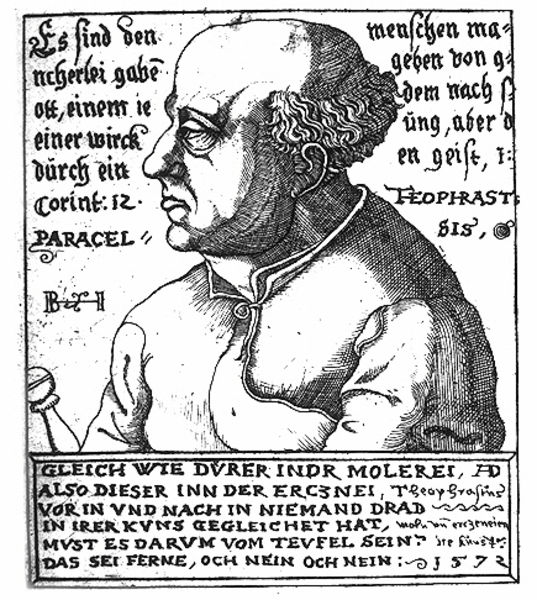
Titel: Bildnis des Philipp Aureolus Theophrast Paracelsus
Künstler: Balthasar Jenichen
Institution: (Seriendruck)
Schlagwörter: kopf, mann, schatten, haar, licht, mund, nase, ohr, profil, schwarz, stirn, zeichnung, blick, malerei, rock, alt, hemd, jacke, augen, bibel, falten, kleidung, kragen, mensch, ärmel, bildnis, portrait, porträt, signatur, gewand, haare, mantel, schnur, kaufmann, blatt, brustbild, gotik, kinn, knopf, renaissance, traurig, stock, deutschland, holzschnitt, schrift, wangen, stab, grafik, graphik, inschrift, brauen, chauve, glatze, homme, nez, deutsch, antike, narr, buch, druck, monogramm, schraffur, radierung, stich, künstler, kupfer, seite, illustration, text, hässlich, augenringe, beschriftung, plakat, buchdruck, jahr, knauf, teufel, mittelalter, gedicht, zeilen, dürer, kupferstich, gravure, gabe, altdeutsch, allemand, tonsur, chemise, zeichnugn, stick, schriftfeld, albrecht, baton, poprtrait, seriendruck, moyen-age, noir et blanc, veste, apotheker, paracelsus, moine, arzenei, reichnung, 1572, minitarumalerei, teiphrast, teophrast, paracel, theophrast, calvissie